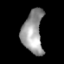
Tissue: lung
Cell type: Myeloid cells
Senescence score: 0.5478
Nuclear area (px): 872
Mean DAPI intensity: 153.516